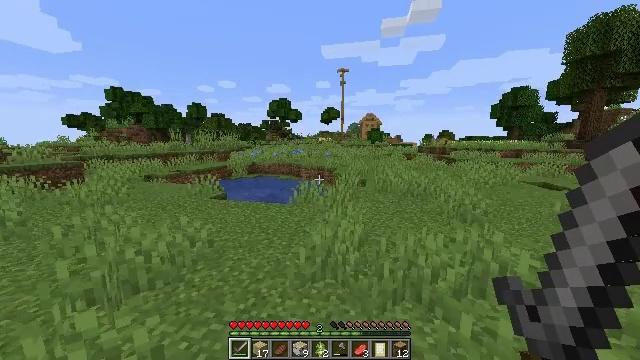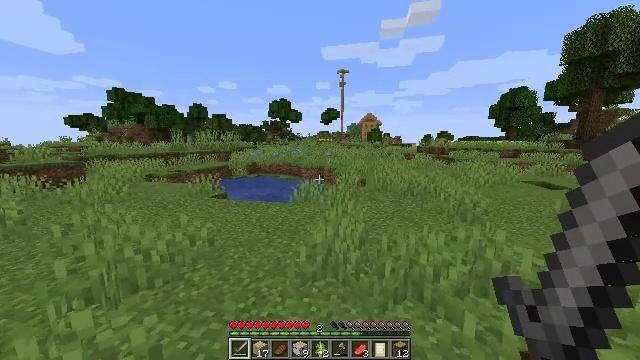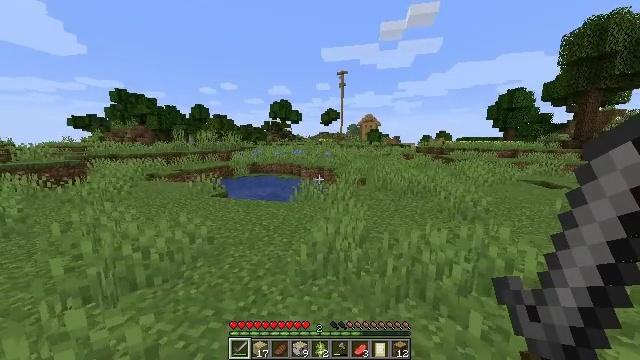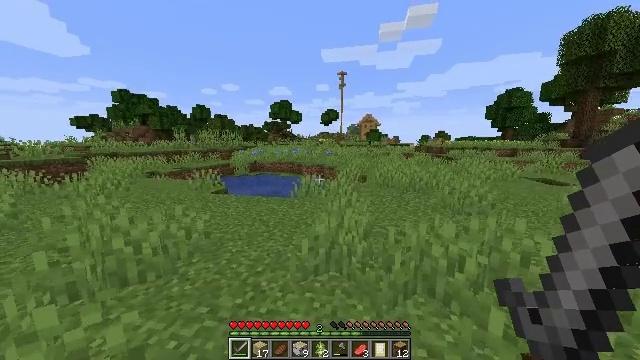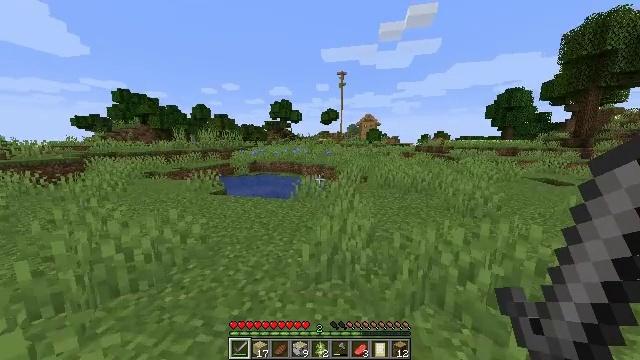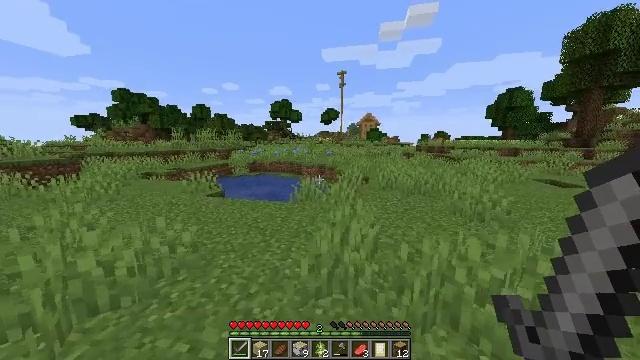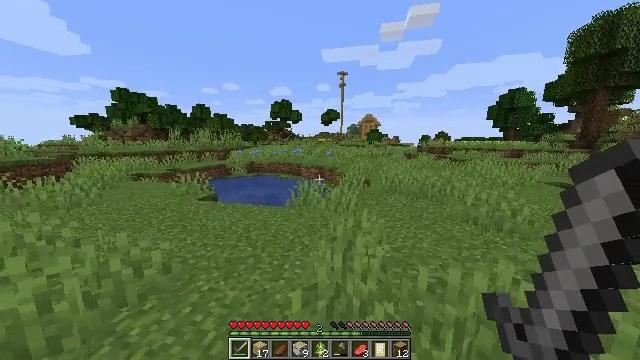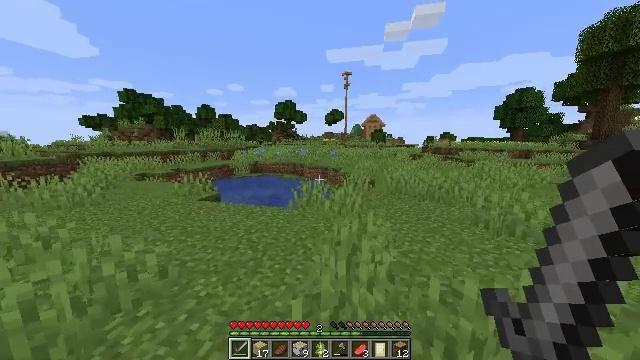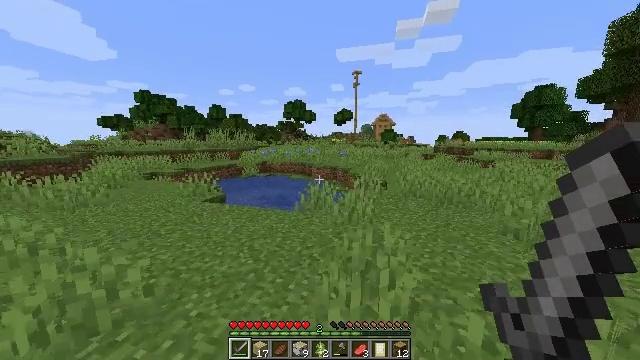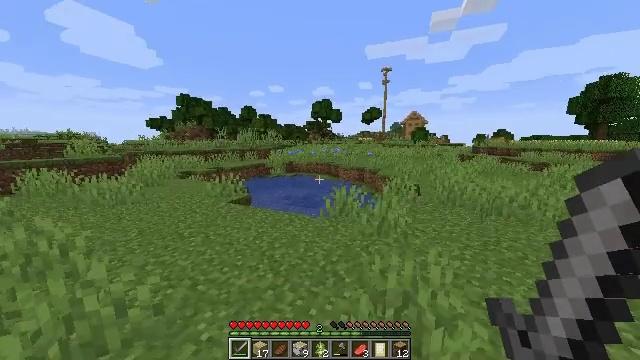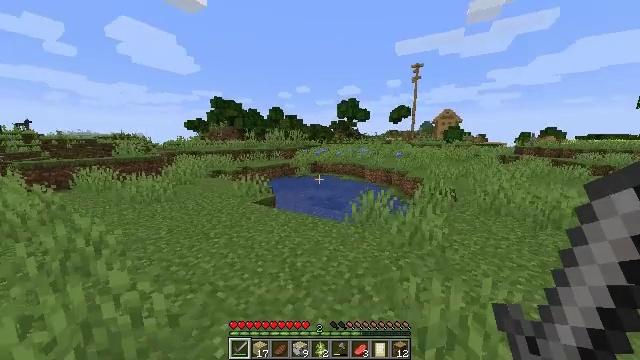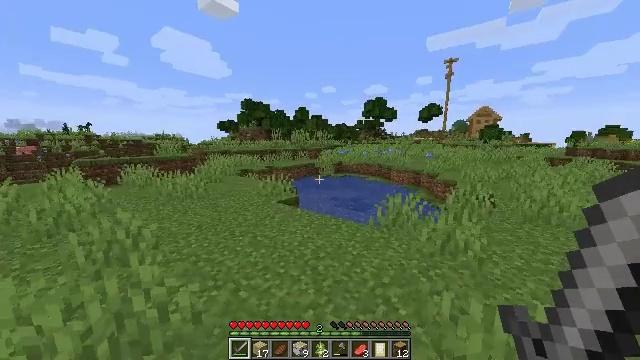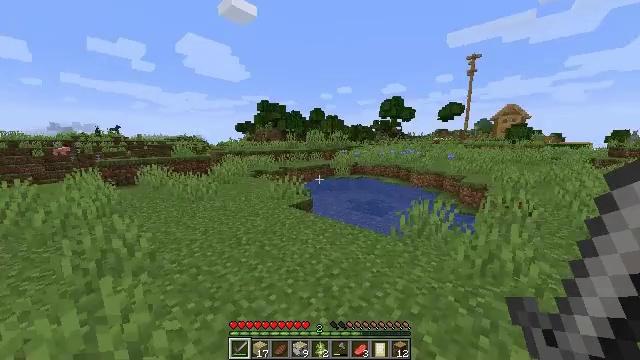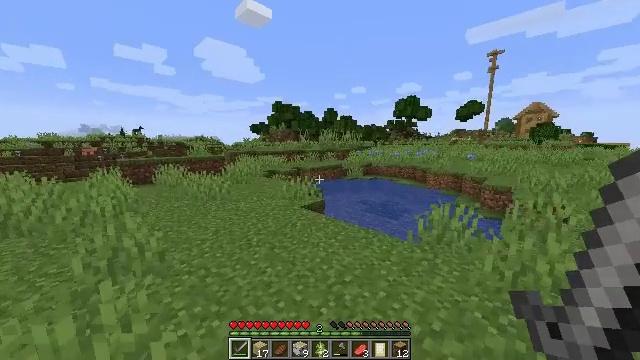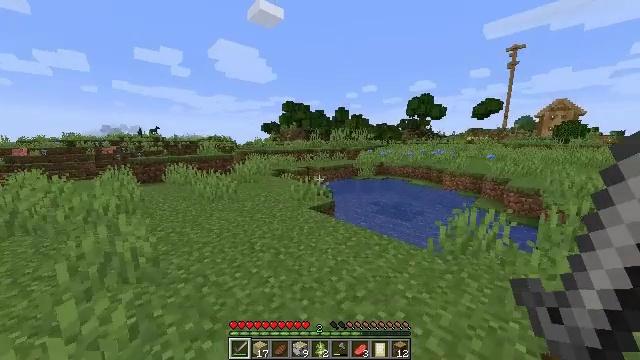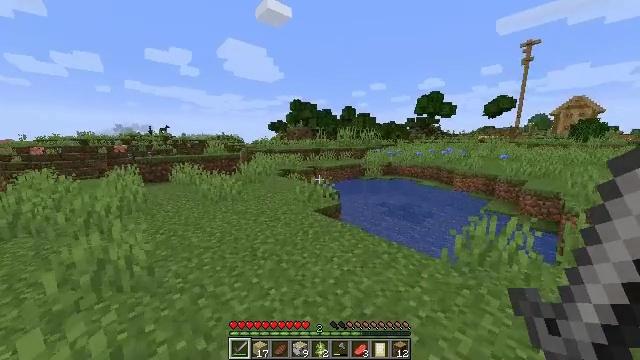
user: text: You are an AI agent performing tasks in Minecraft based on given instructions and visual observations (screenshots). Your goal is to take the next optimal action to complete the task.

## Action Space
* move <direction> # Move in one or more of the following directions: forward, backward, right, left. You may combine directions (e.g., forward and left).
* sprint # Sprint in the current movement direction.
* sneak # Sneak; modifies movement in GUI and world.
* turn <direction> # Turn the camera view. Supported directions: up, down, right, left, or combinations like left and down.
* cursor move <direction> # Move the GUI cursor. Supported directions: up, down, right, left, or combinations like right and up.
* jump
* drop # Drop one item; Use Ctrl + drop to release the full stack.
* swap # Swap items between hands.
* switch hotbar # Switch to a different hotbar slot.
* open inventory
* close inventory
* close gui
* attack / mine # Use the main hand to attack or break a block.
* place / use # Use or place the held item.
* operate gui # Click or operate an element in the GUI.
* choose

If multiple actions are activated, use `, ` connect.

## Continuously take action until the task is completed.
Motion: motion action
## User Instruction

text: Attack the white bed to collect it.
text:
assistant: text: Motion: move forward, sprint
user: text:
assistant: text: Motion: move forward, sprint
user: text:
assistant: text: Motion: move forward, sprint
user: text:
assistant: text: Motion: move forward, sprint
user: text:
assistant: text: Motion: move forward, sprint
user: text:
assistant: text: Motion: move forward, sprint
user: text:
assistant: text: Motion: move forward, sprint, turn left
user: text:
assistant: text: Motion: move forward, sprint, turn left
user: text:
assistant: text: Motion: move forward, sprint, turn left
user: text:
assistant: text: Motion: move forward, sprint, turn left
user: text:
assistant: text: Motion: move forward, sprint, turn left
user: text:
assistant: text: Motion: move forward, sprint, turn left
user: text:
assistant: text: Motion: move forward, sprint, turn left
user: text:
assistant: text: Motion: move forward, sprint, turn left
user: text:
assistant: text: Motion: move forward, sprint, turn left
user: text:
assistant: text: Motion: move forward, sprint, turn left
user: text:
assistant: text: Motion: move forward, sprint, turn left
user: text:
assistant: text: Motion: move forward, sprint
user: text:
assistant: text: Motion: move forward, sprint
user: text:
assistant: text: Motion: move forward, sprint
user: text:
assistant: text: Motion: move forward, sprint
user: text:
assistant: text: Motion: move forward, sprint, turn left
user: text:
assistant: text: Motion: move forward, sprint, turn left
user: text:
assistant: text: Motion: move forward, sprint, turn left
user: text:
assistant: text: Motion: move forward, sprint, turn left
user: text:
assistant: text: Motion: move forward, sprint, turn left
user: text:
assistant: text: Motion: move forward, sprint
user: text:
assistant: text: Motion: move forward, sprint
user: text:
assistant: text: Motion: move forward, sprint
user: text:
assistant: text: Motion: move forward, sprint